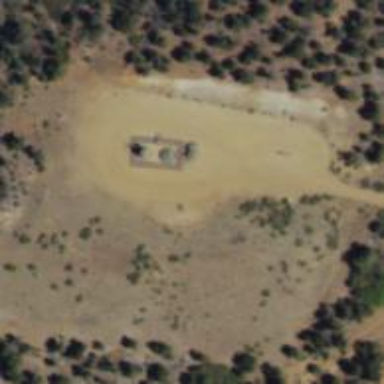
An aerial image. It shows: Storage tank with man-made structure.